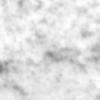
Label: no_change